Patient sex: F
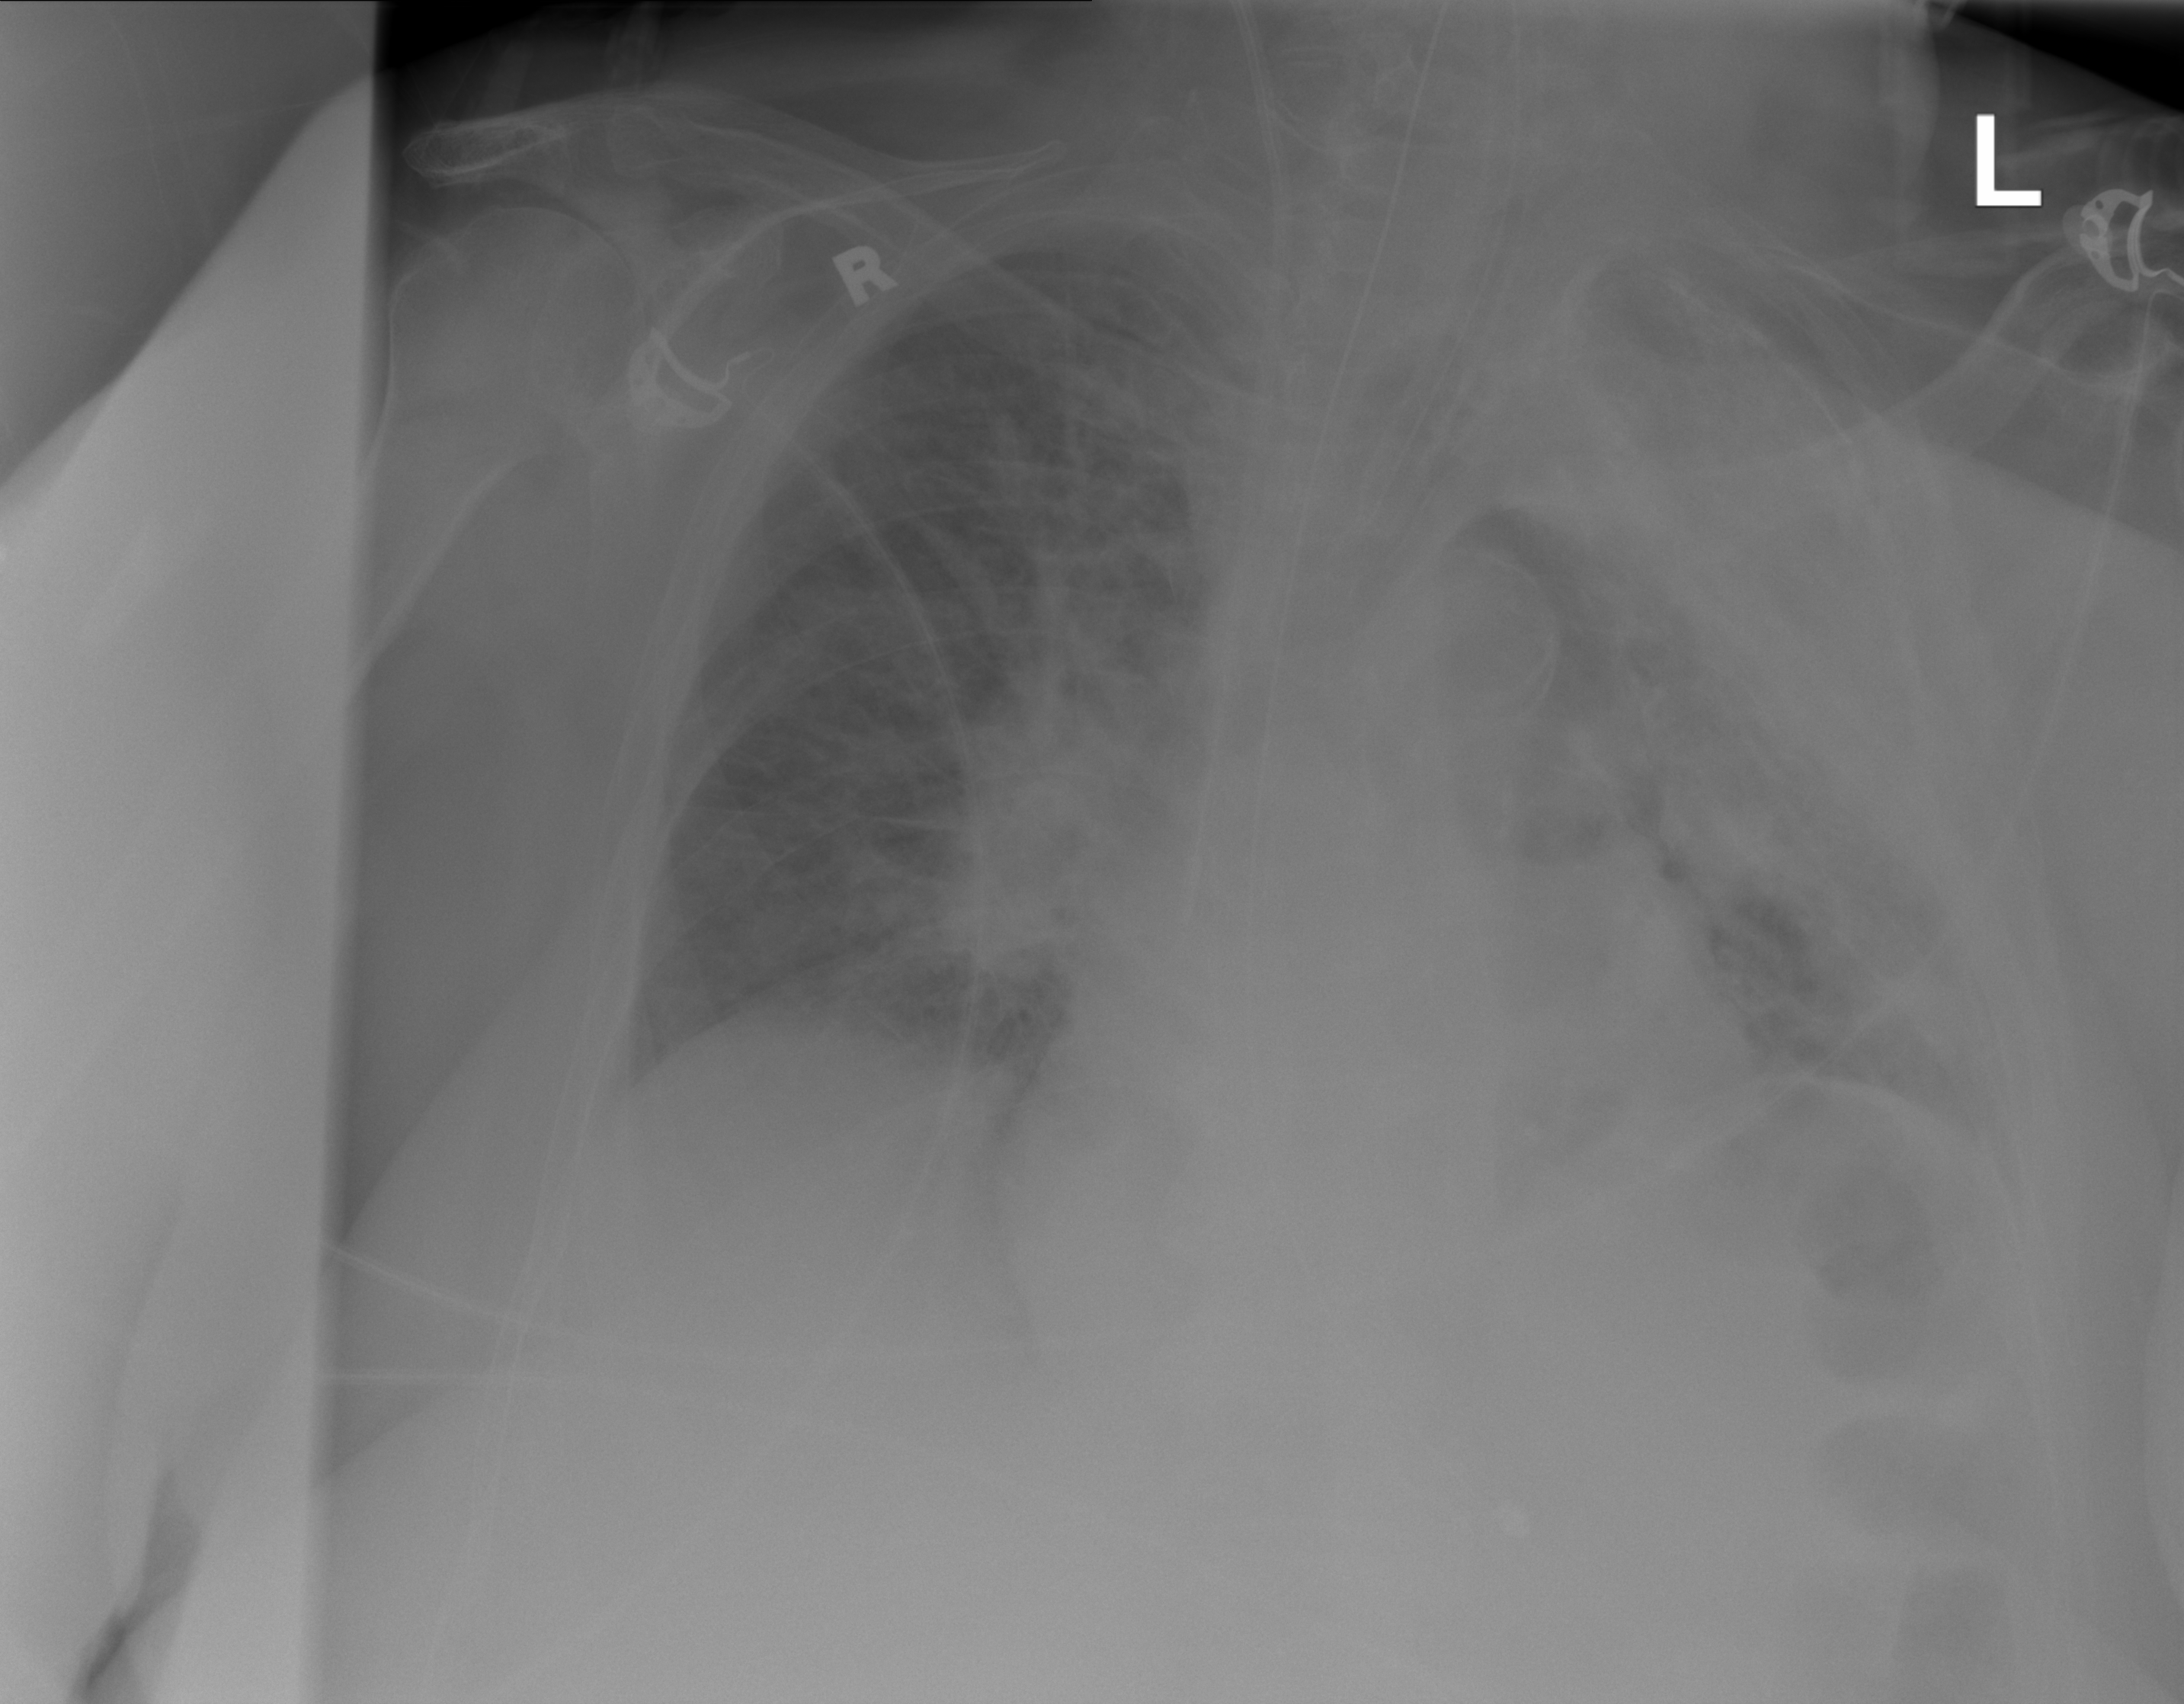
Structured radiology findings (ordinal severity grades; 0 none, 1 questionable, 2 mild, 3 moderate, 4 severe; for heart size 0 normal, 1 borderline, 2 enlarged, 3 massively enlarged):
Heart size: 1
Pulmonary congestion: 2
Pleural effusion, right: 0
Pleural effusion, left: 0
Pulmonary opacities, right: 2
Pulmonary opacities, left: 2
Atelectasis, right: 2
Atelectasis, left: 2